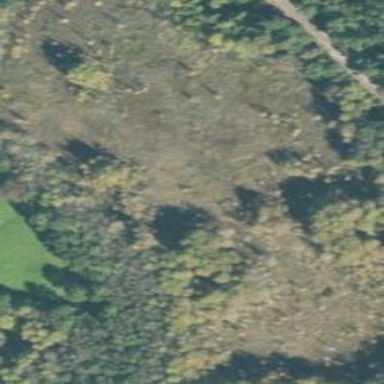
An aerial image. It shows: Swamp in wetland area.